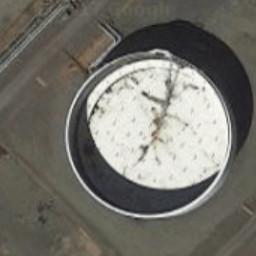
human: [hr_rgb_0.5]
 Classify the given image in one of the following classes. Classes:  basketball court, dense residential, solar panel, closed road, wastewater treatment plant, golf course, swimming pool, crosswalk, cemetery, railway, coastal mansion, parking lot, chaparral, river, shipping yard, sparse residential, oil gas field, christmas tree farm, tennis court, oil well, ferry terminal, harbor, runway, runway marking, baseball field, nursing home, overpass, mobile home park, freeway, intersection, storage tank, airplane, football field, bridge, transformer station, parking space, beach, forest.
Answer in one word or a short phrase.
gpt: storage tank